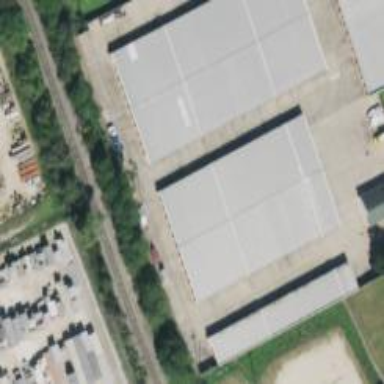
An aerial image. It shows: Warehouse.